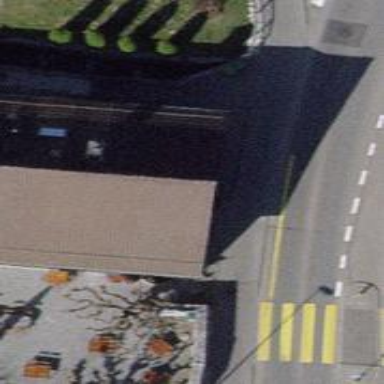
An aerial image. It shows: Restaurant.